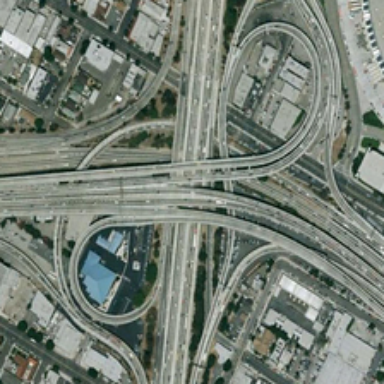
Many buildings are near a viaduct with two circles .